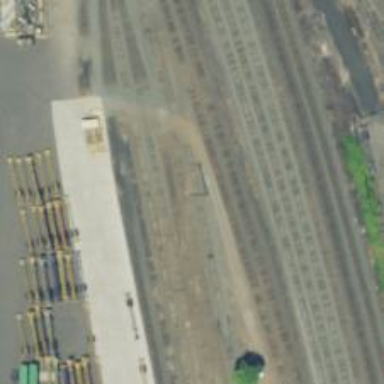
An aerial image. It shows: Railway yard.